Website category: book
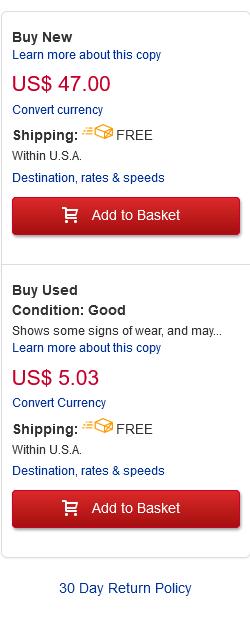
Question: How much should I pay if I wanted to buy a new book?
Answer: US$ 47.00

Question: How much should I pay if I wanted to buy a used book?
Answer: US$ 5.03

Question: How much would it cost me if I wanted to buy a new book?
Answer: US$ 47.00

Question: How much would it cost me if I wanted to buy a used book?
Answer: US$ 5.03

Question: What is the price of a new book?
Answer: US$ 47.00

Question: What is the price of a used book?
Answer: US$ 5.03

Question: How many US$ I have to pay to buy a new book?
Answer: US$ 47.00

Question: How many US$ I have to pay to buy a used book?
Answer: US$ 5.03

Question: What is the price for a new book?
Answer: US$ 47.00

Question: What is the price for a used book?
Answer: US$ 5.03

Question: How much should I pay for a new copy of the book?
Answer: US$ 47.00

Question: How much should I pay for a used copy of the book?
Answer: US$ 5.03

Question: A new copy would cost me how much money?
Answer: US$ 47.00

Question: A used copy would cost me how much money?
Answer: US$ 5.03

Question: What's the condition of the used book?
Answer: Good

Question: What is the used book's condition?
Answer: Good

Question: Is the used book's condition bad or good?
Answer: Good

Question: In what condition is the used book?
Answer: Good

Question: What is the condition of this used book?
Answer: Good

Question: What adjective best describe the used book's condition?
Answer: Good

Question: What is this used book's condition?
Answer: Good

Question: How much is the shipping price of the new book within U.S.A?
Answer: FREE

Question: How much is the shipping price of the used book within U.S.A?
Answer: FREE

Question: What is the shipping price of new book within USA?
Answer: FREE

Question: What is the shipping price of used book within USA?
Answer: FREE

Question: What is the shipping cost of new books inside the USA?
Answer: FREE

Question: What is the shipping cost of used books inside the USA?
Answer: FREE

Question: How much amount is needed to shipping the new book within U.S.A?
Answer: FREE

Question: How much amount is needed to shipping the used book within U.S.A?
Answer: FREE

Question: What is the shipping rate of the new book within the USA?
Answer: FREE

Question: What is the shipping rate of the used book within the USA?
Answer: FREE

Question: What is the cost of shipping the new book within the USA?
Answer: FREE

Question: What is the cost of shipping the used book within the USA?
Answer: FREE

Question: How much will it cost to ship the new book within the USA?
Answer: FREE

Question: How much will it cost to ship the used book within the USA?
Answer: FREE